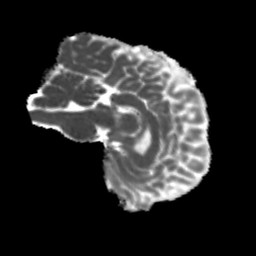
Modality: MD
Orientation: sagittal
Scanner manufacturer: siemens
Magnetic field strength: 3 T
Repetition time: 4 s
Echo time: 0.0594 s